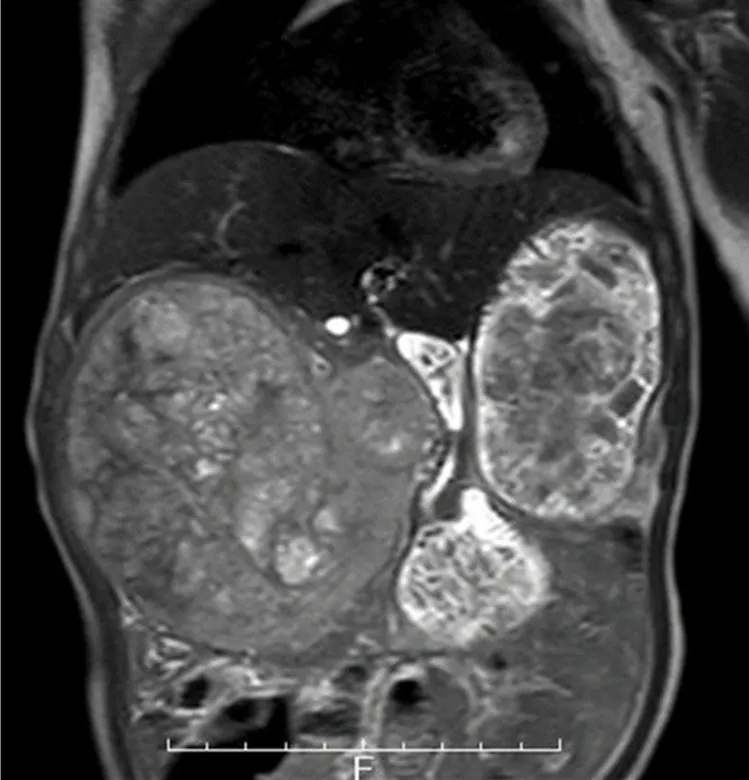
A,b: Abdominal magnetic resonance imaging (T2weighted) showing a large solid tumor approximately 100 mm in diameter protruding into the abdominal cavity from the right hepatic lobe.
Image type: radiology (mri)